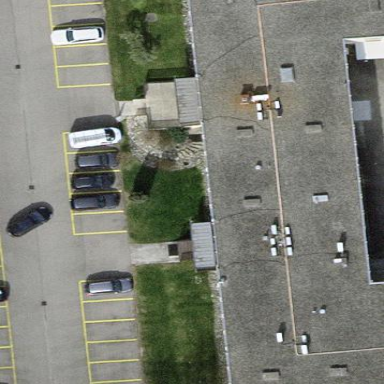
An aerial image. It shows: Parking area with surface.